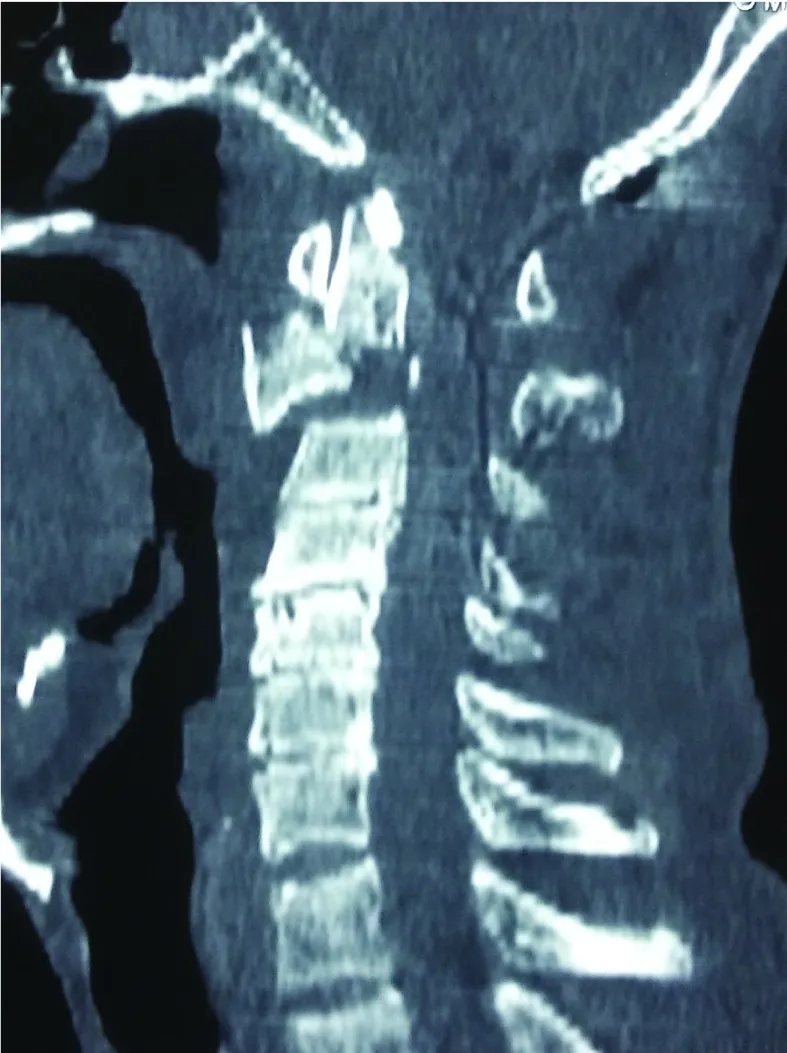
CT spine showing good reduction of the posterior and the spino-laminar lines and normal canal.
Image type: radiology (ct)